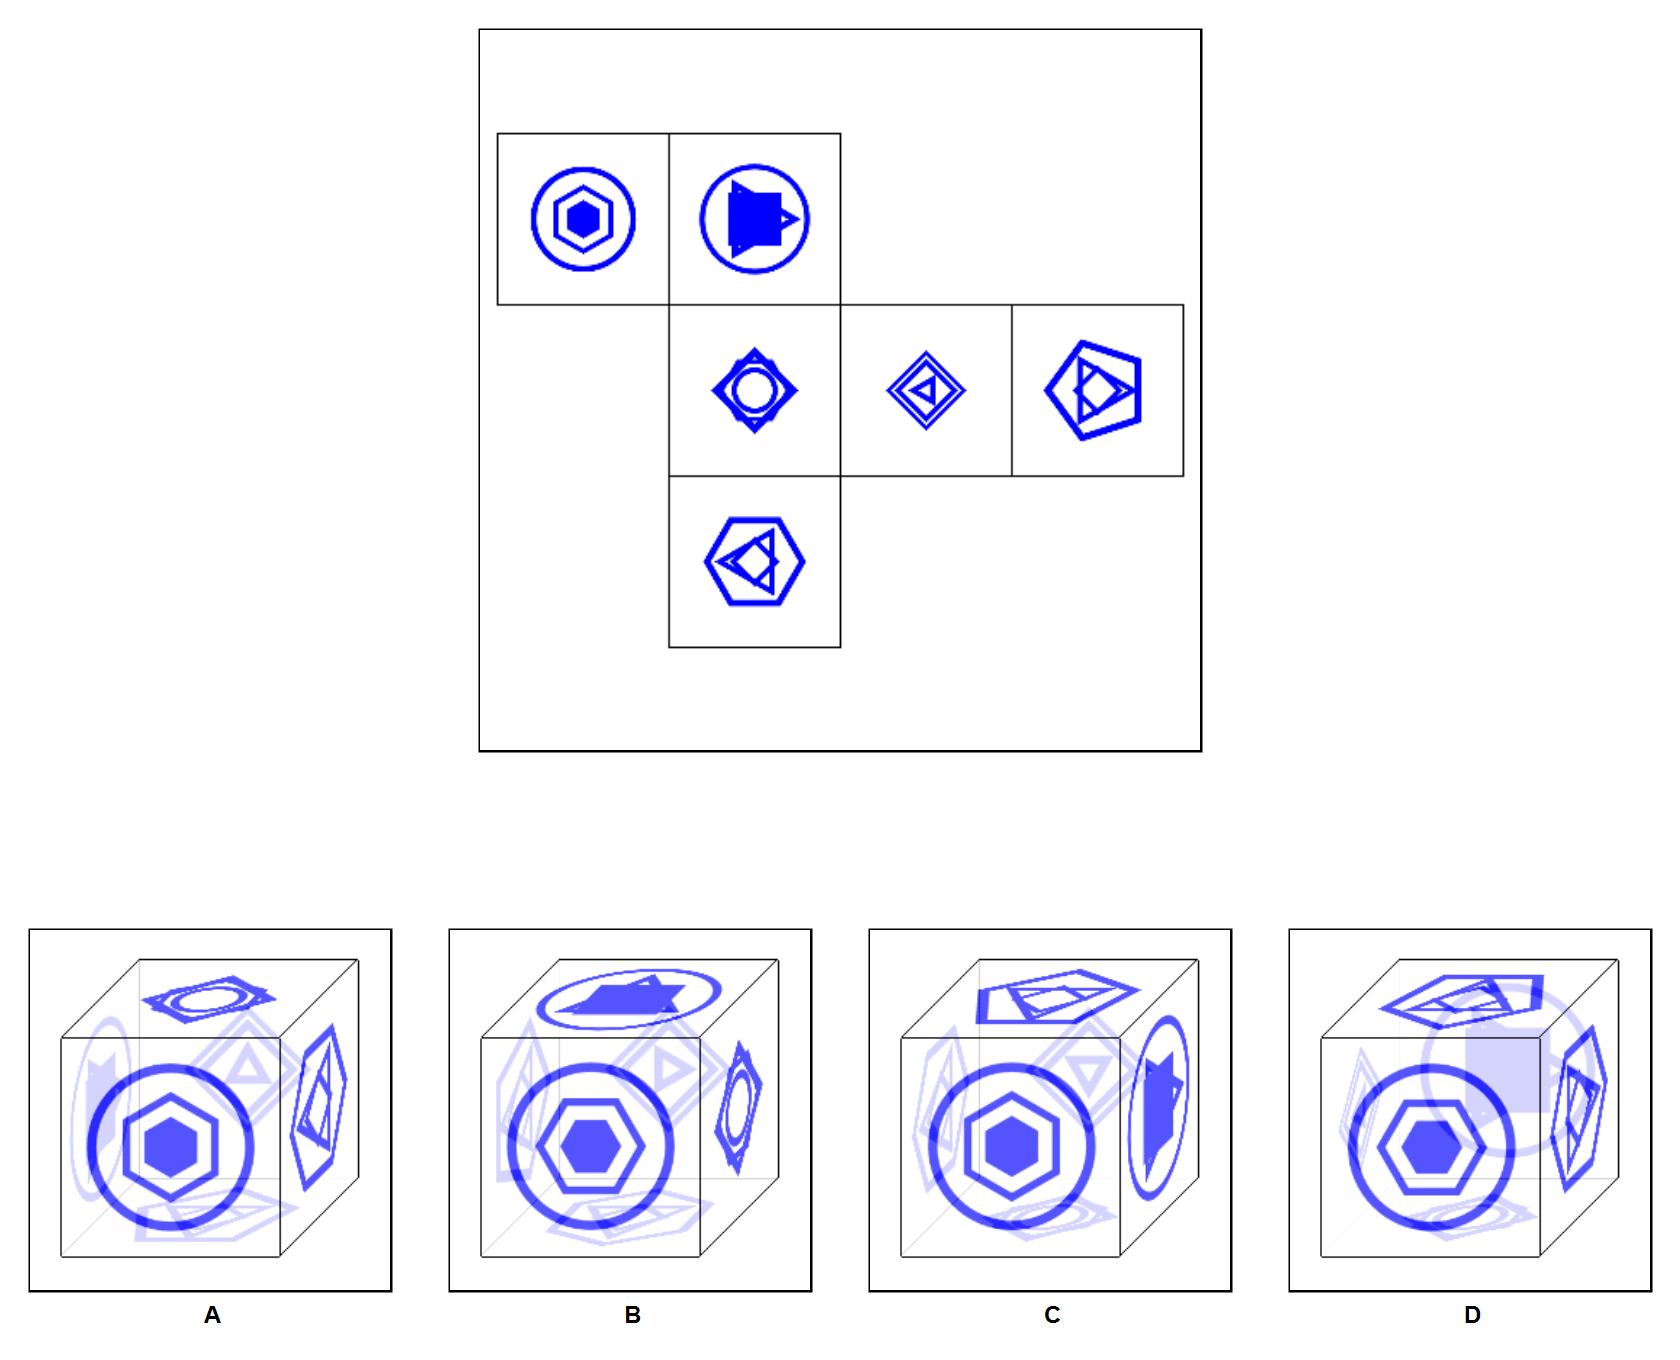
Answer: D